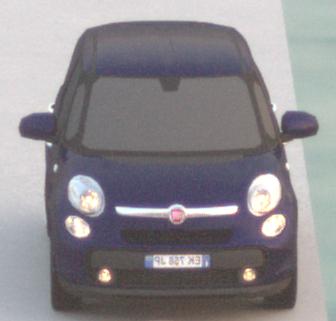
Make: Fiat
Model: 500L 1.4 16V
Detailed model: 500L (199)
Model produced from: 2012/10
Model produced until: 2017/05
Doors: 5
Color: blue
Road condition: dry road
Daytime: dawn
Contrast: low contrast